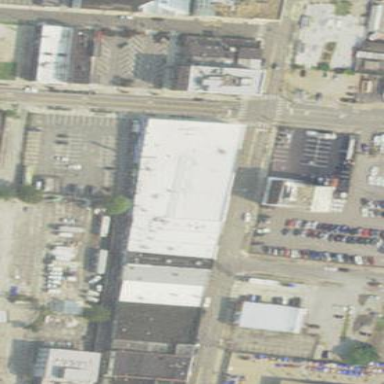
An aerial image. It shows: Commercial building.